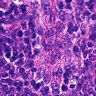
Metastatic tissue present: no